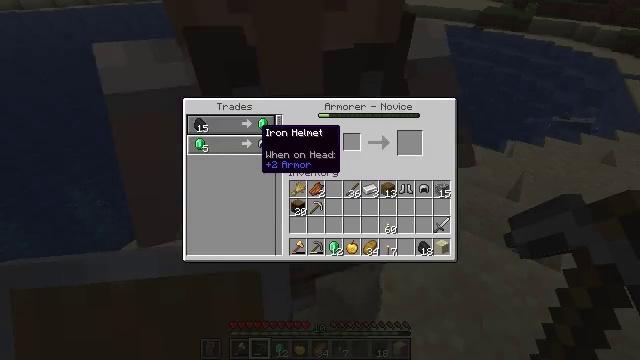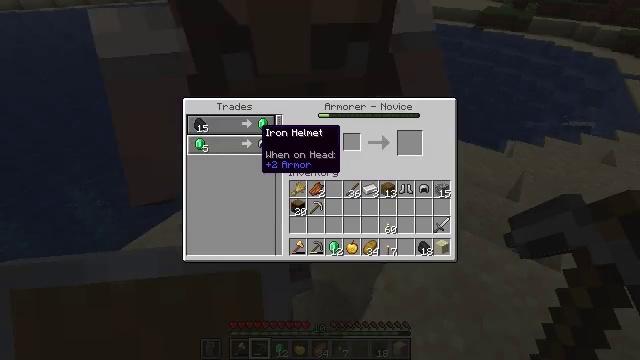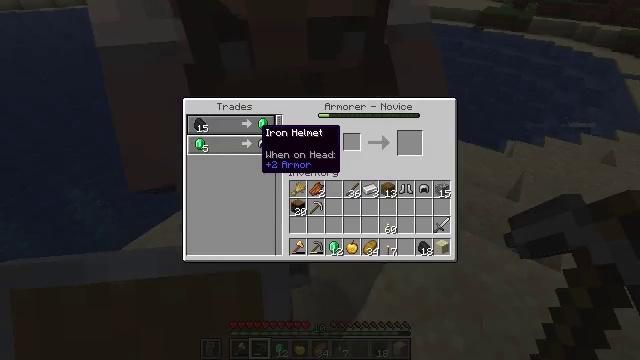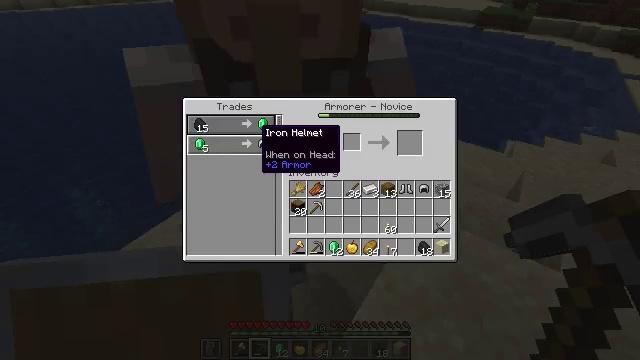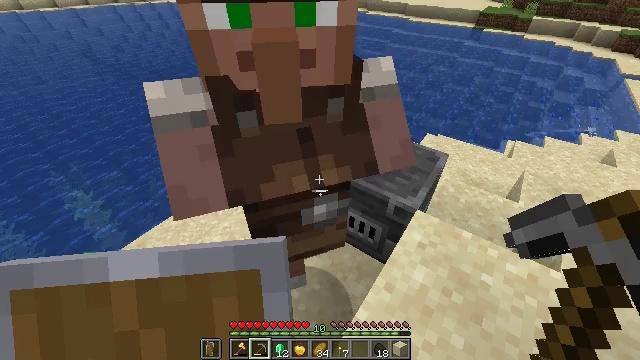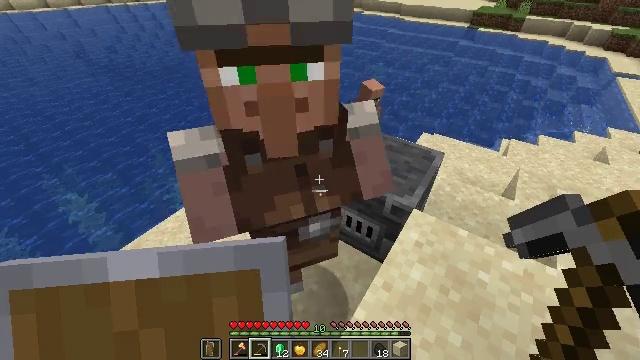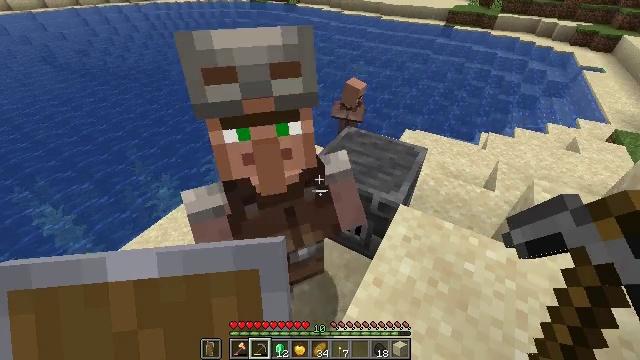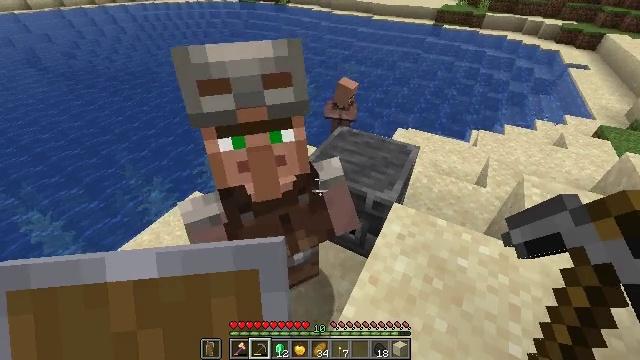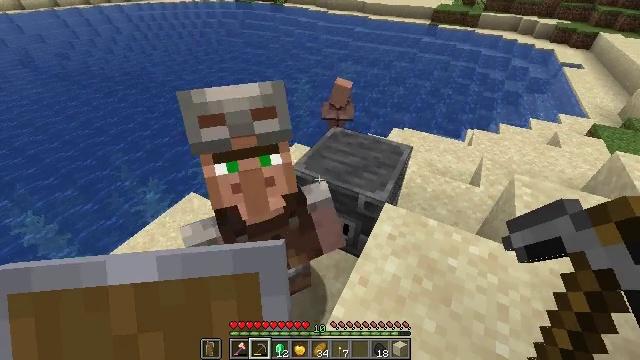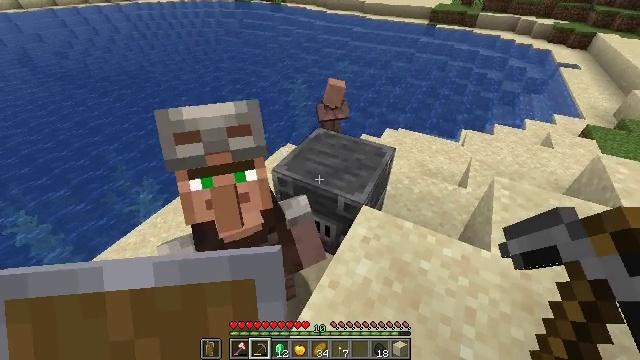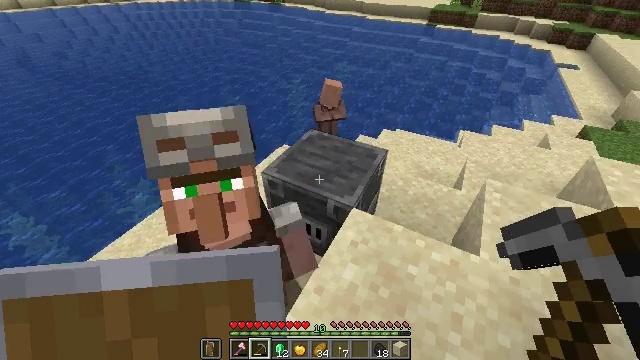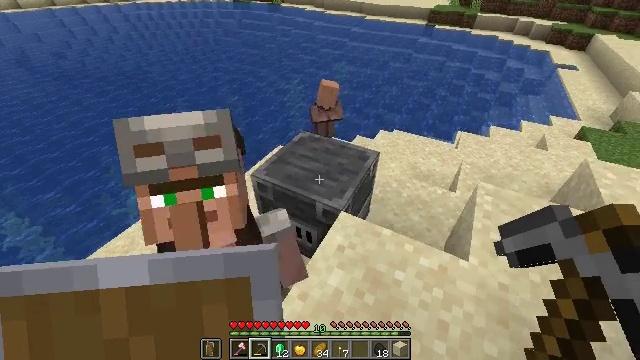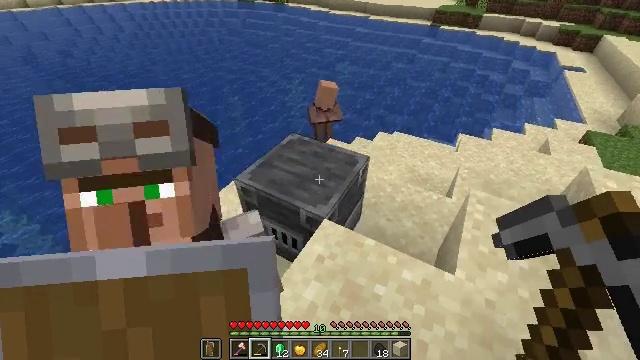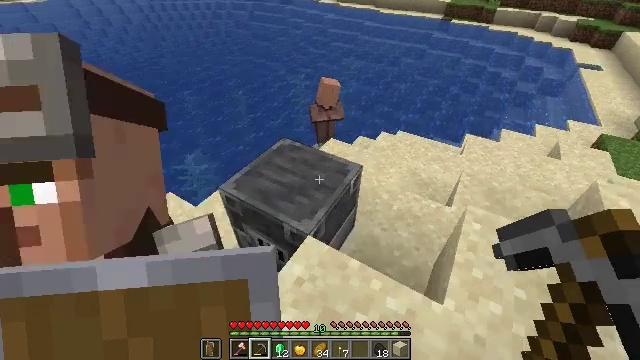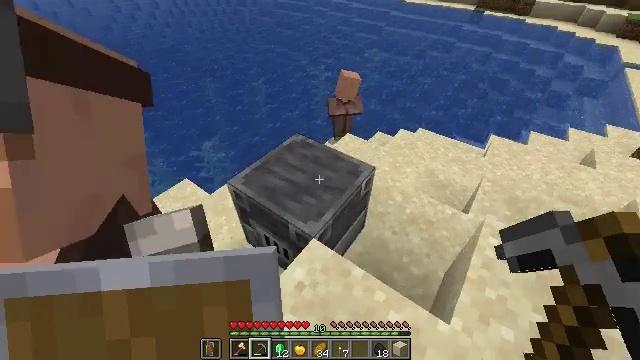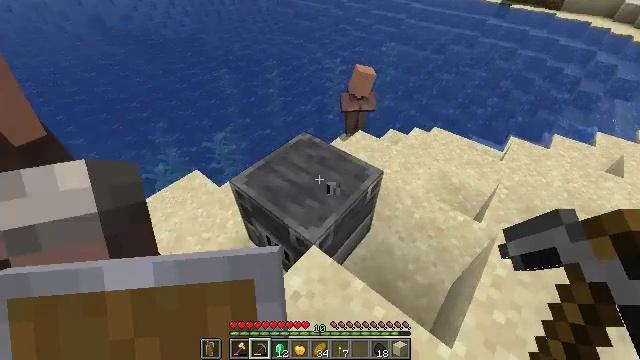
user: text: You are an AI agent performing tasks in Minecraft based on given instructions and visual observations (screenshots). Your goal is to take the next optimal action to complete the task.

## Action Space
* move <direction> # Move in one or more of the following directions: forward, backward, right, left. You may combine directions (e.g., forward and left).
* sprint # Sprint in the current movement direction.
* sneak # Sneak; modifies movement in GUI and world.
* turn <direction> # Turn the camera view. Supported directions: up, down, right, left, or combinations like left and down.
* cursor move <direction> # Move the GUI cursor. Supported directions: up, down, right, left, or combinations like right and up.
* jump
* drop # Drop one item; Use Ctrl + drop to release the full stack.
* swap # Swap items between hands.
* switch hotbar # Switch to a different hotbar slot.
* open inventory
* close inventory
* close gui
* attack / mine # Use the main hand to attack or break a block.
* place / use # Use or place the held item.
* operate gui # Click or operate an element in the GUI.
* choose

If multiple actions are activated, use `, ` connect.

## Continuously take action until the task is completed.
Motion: motion action
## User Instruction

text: Left click on the blast furnace to break it.
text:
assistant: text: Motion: no_op
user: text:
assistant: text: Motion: no_op
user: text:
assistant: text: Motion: no_op
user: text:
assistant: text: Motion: no_op
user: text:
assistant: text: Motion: close gui
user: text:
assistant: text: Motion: turn right, open inventory
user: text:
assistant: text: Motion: turn right
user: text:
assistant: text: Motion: move right
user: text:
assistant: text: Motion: move right
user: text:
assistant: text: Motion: move forward and move right
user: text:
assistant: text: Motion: move forward and move right
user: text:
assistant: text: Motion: move forward and move right, turn left
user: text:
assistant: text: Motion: move forward, turn left and down
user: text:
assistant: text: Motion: turn left and down
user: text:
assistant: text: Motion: turn left and down, attack / mine
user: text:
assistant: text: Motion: turn left, attack / mine
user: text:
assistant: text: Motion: turn left, attack / mine
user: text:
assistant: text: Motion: attack / mine
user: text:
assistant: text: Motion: attack / mine
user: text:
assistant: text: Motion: attack / mine
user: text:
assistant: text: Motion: attack / mine
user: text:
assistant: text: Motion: attack / mine
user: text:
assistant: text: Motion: attack / mine
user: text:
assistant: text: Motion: attack / mine
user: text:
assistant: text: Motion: attack / mine
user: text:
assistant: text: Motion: attack / mine
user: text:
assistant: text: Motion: attack / mine
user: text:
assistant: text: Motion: attack / mine
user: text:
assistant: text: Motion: attack / mine
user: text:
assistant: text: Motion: attack / mine